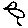
Label: bird